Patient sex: F
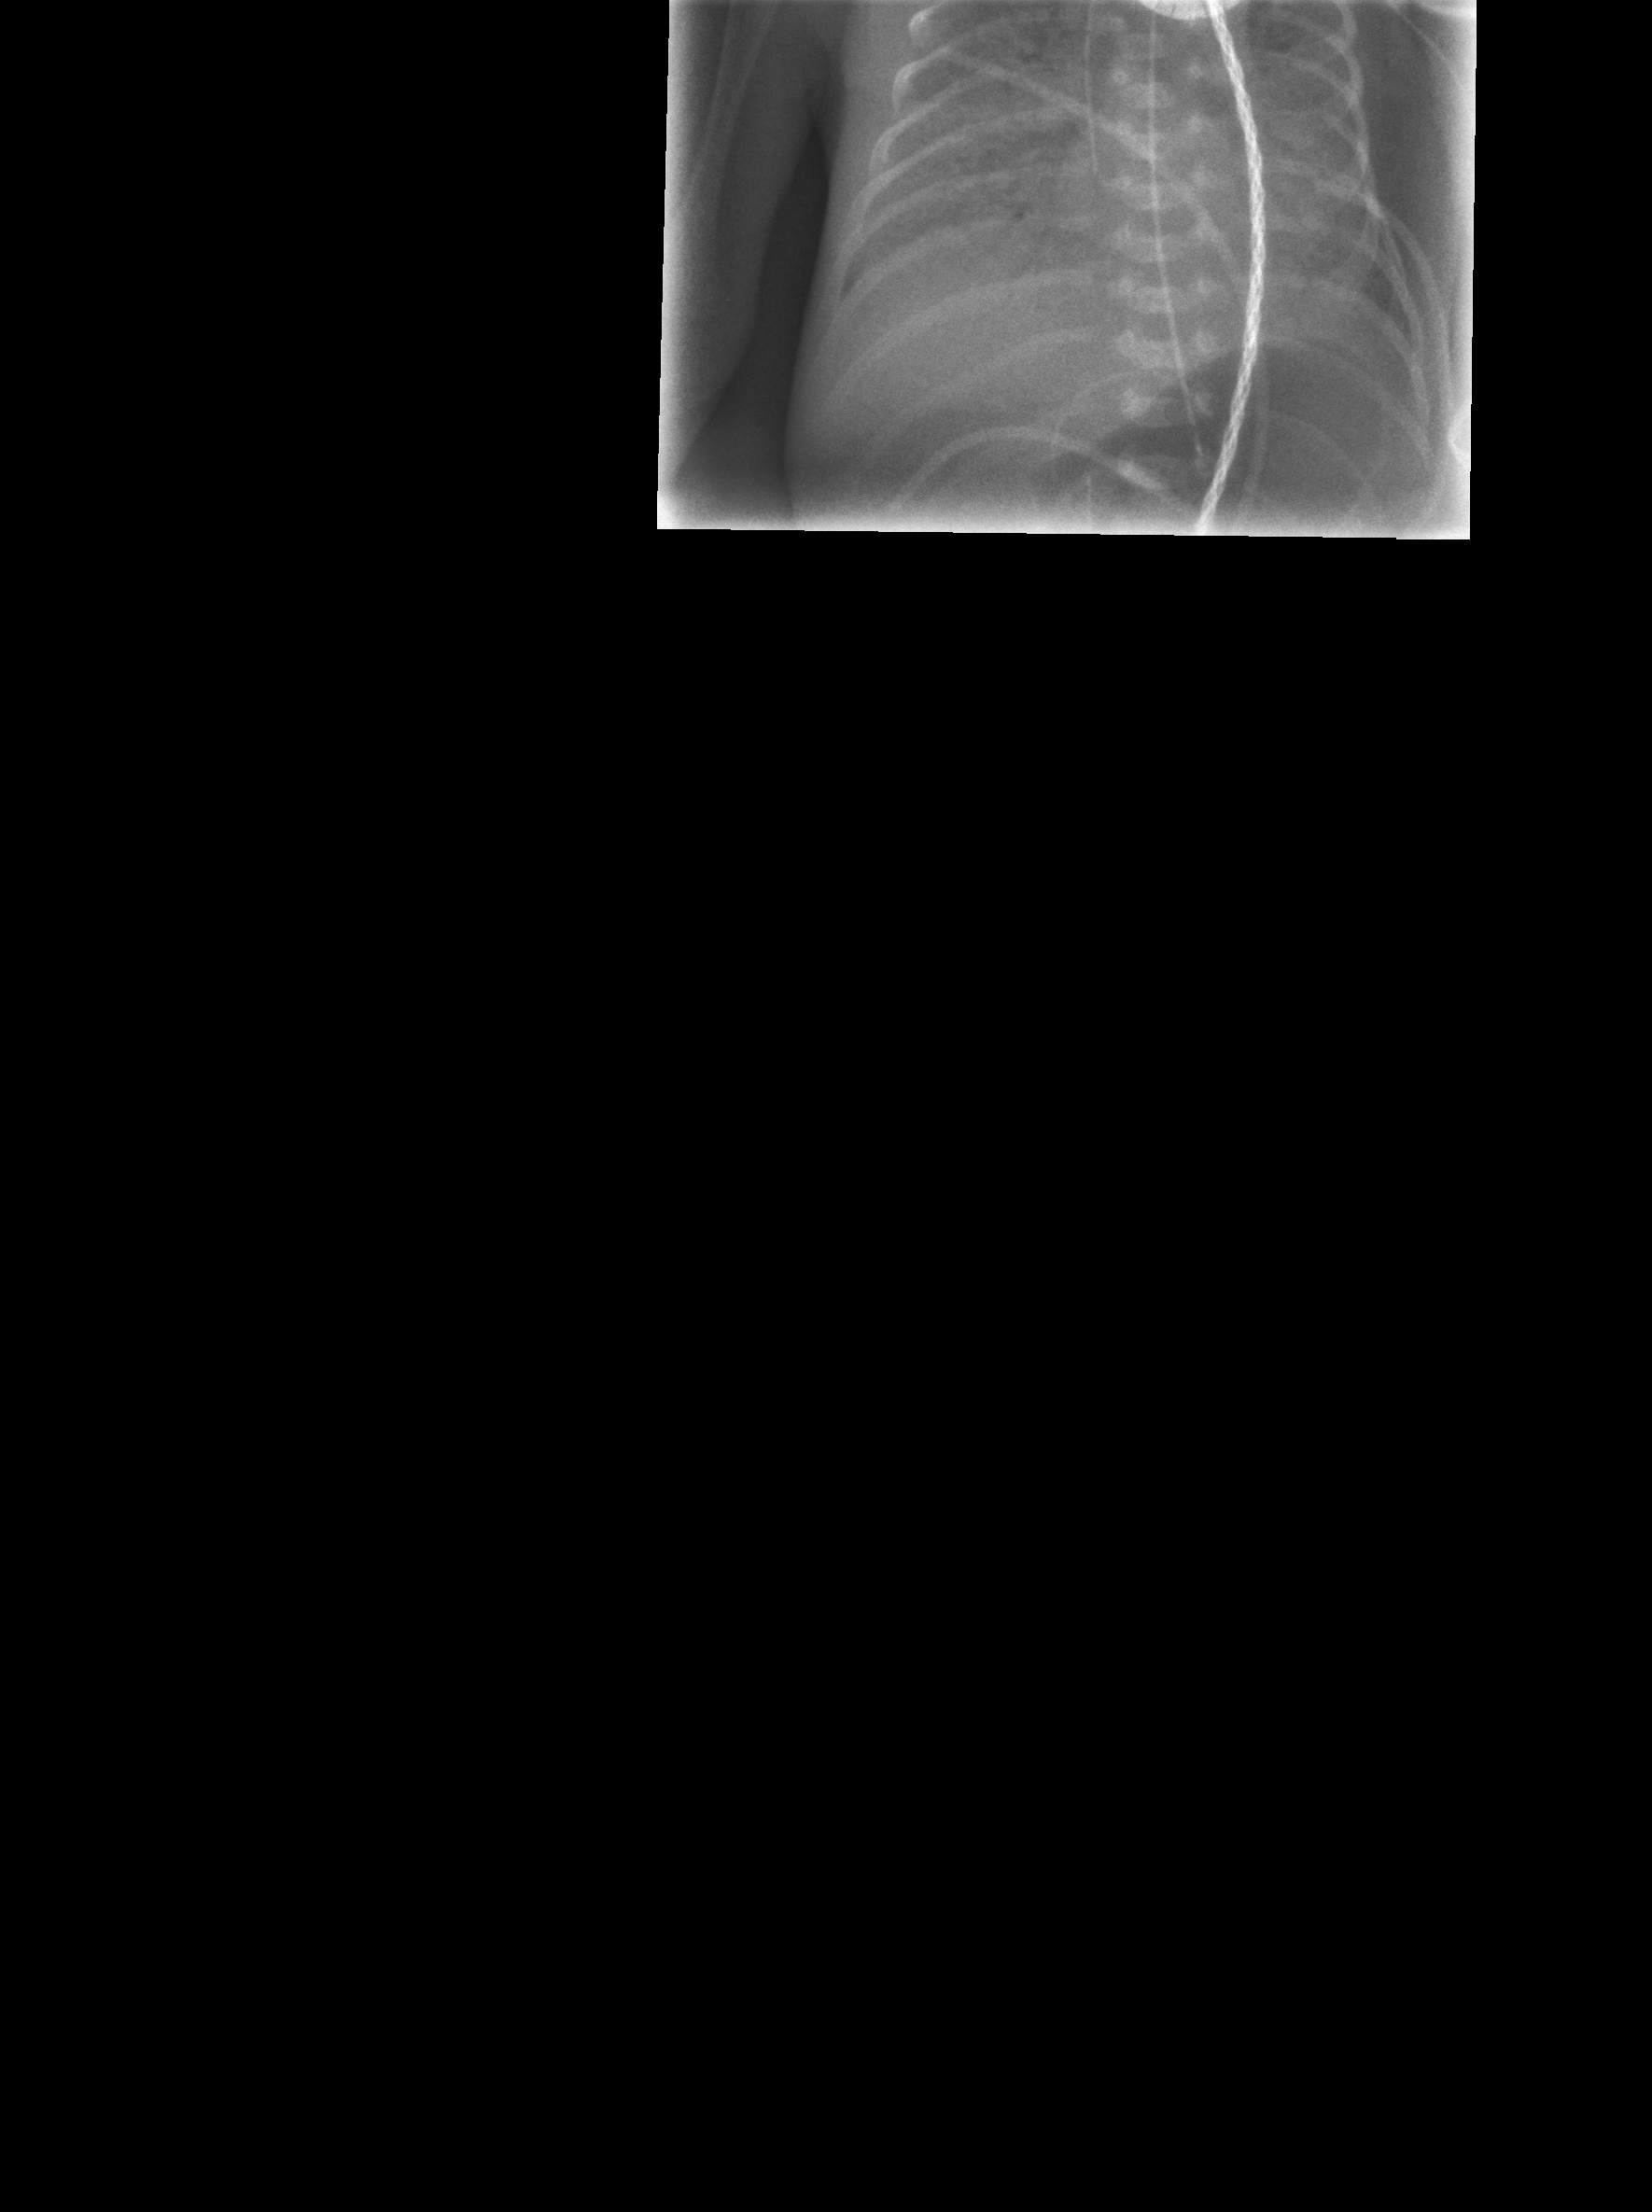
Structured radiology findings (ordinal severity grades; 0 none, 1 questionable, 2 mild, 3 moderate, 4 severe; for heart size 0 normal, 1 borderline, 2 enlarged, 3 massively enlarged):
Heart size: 0
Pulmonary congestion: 0
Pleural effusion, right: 0
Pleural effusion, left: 0
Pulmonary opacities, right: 4
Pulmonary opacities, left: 4
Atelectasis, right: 4
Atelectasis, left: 4